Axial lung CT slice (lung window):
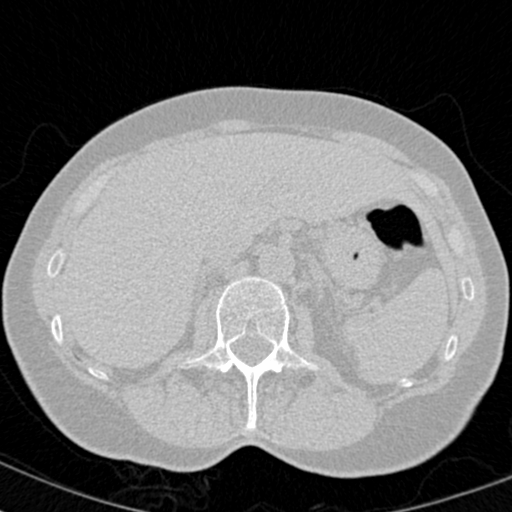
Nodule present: no